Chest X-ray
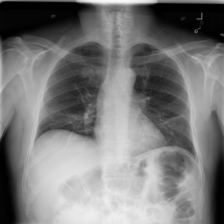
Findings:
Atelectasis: negative
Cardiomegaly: negative
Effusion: negative
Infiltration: negative
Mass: negative
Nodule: negative
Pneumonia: negative
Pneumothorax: negative
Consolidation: negative
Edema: negative
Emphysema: negative
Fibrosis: negative
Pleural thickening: negative
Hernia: negative